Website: apple
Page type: address-validator
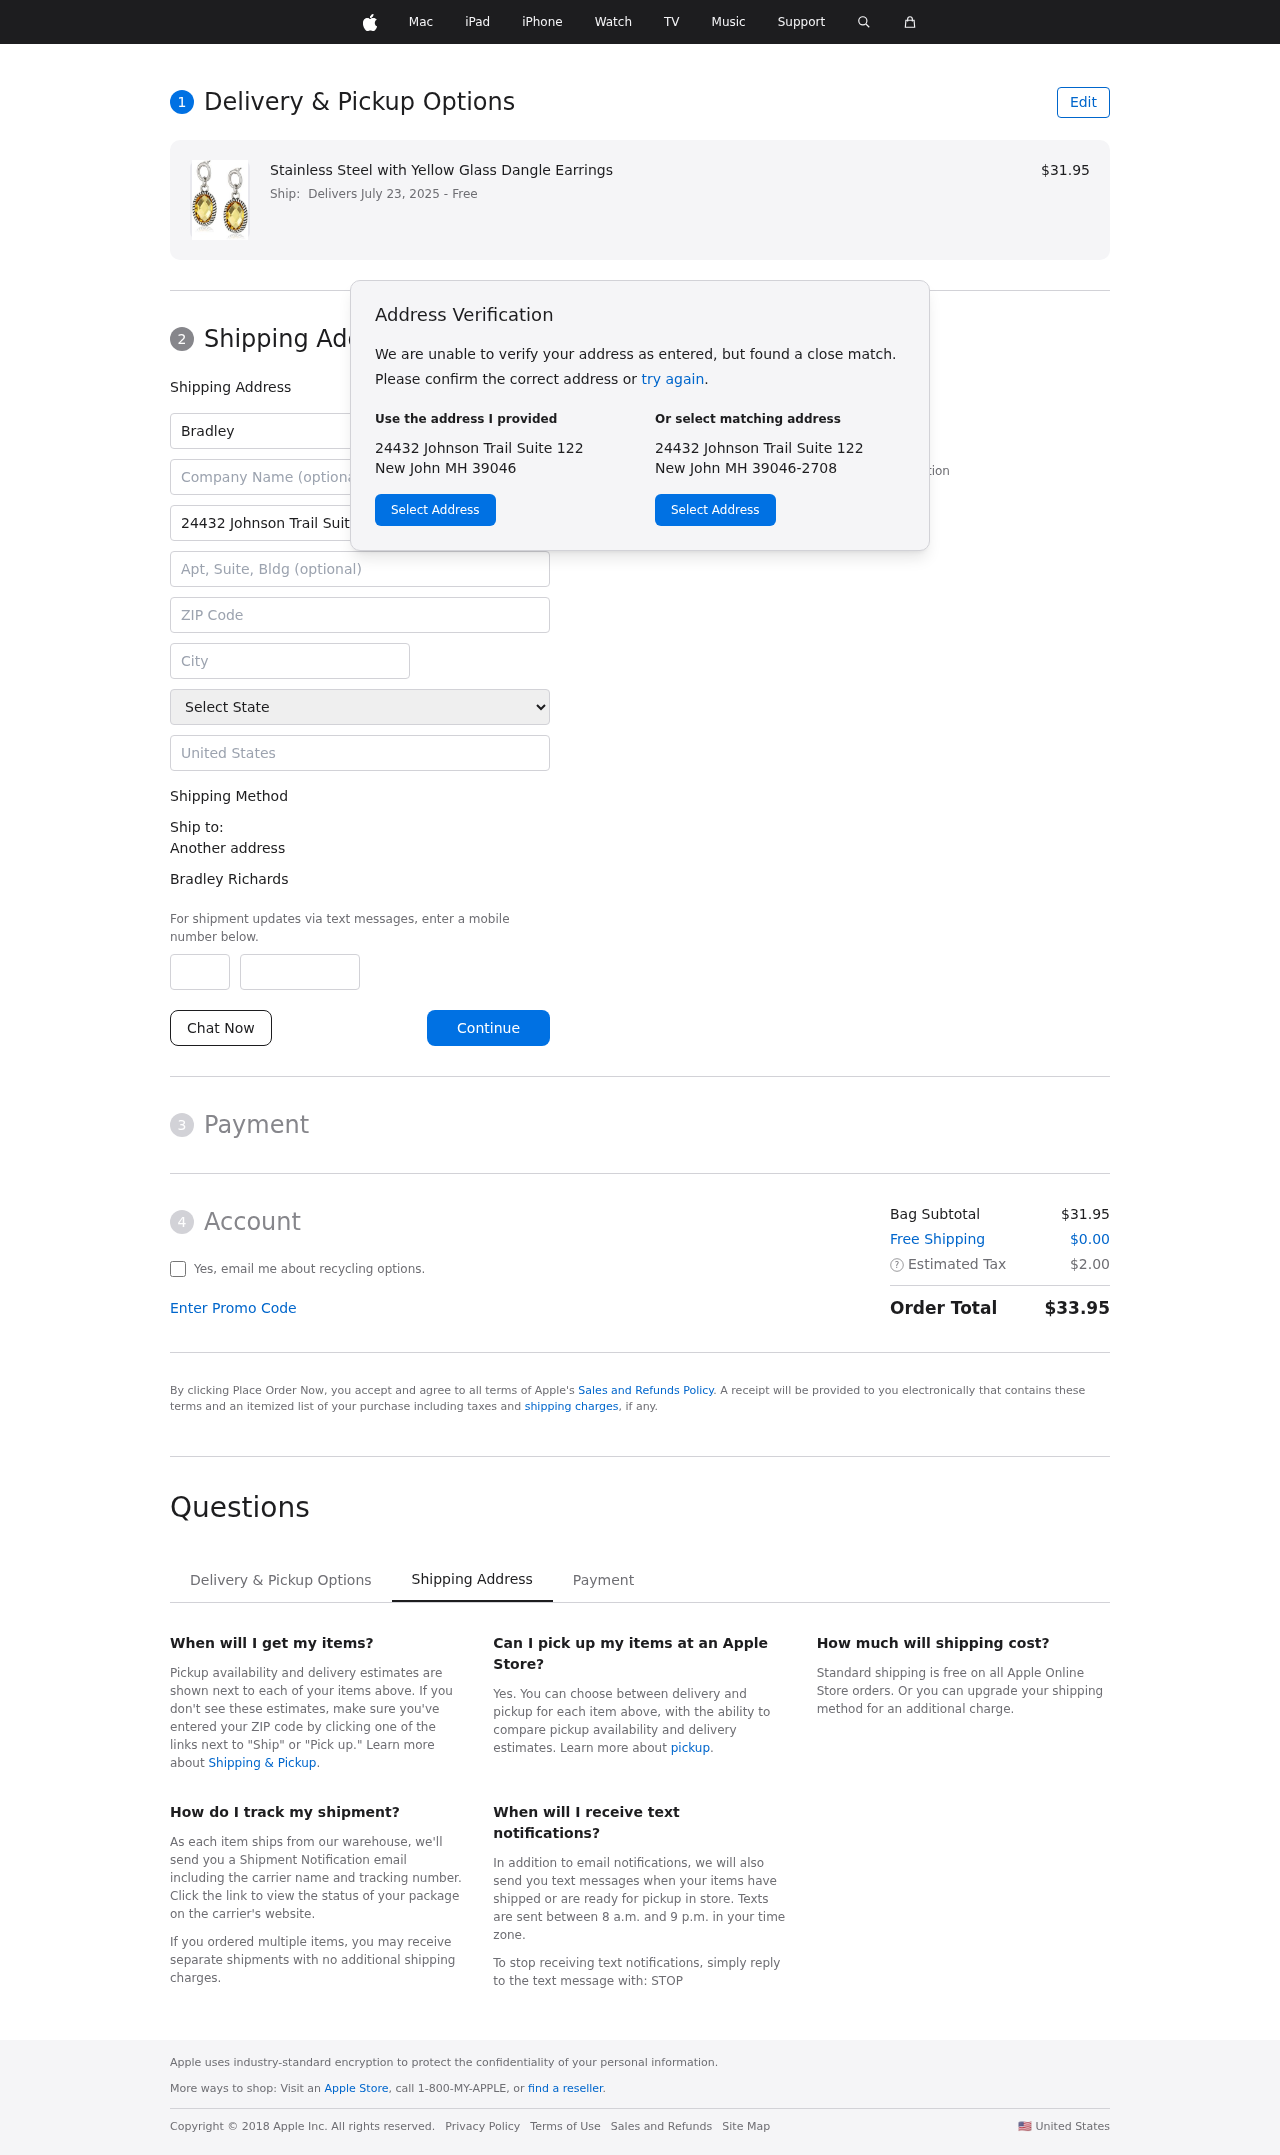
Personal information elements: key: PII_CITY
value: New John
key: PII_COUNTRY
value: United States
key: PII_FIRSTNAME
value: Bradley
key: PII_FULLNAME
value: Bradley Richards
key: PII_LASTNAME
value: Richards
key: PII_PHONE_AREA
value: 409
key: PII_PHONE_SUFFIX
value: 6811
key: PII_POSTCODE
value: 39046
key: PII_STATE
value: MH
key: PII_STREET
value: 24432 Johnson Trail Suite 122
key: PII_CITY_STATE_ZIP
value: New John MH 39046
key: PII_STATE_ABBR
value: MH
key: PII_POSTCODE_FULL
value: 39046
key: PII_POSTCODE_NUMERIC
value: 39046
Product elements: key: PRODUCT1_NAME
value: Stainless Steel with Yellow Glass Dangle Earrings
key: PRODUCT1_PRICE
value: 31.95
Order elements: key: ORDER_DELIVERY_DATE
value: Delivers July 23, 2025
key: ORDER_SUBTOTAL
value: $31.95
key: ORDER_SHIPPING_COST
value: $0.00
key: ORDER_TAX
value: $2.00
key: ORDER_TOTAL
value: $33.95